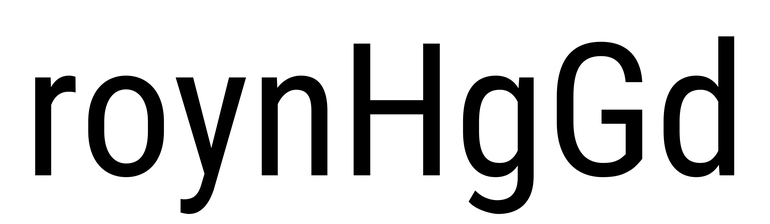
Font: Roboto_Condensed_Regular